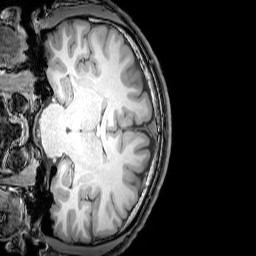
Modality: T1w
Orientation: coronal
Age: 24
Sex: male
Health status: healthy
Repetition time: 0.081 s
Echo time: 0.037 s